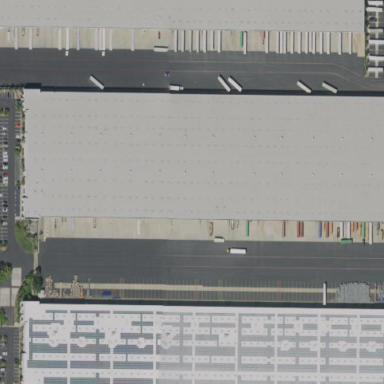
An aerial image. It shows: Logistics area.